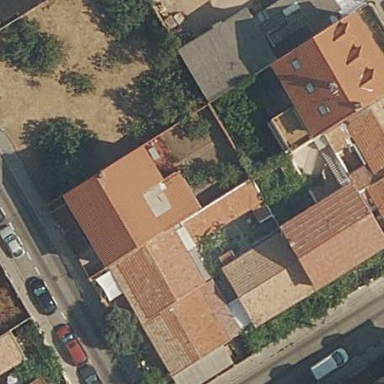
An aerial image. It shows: Terrace building.